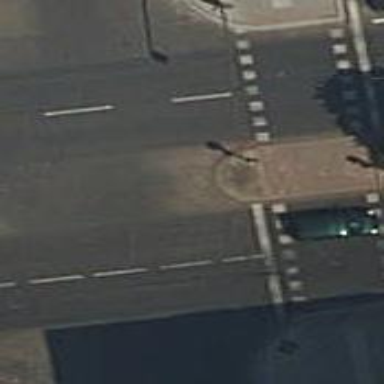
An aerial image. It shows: Kerb barrier.